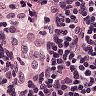
Metastatic tissue present: no